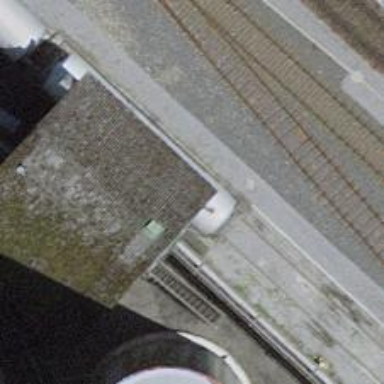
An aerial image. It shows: Single-track railway spur.